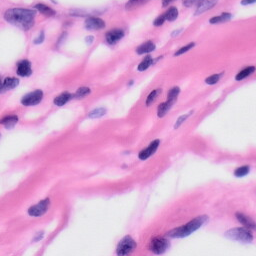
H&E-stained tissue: Skin